Question: I would like to extract specific information from a text file using PHP and create two arrays for the information.

1. Keywords for /Perspective should be in first array: skincover, intelligence and legs
2. Column keywords should be in second array: legs, skincover, weight, intelligence, speed
Column keywords that start with / should be ignored
'''
<?php
$file = file('Creatures_rich.txt');
foreach($file as $line_num => $line)
{
if (eregi("^/Perspective", $line))
$perspective = explode(' ', trim(str_replace('/Perspective:', '', $line)));
}
echo "<xmp>".print_r($perspective, true)."</xmp>";
?>
'''
'''
Array
(
[0] => skincover
[1] => intelligence
[2] => legs
)
'''
How would I start with tackling the second array? Any ideas are welcome and any code example is highly appreciated.
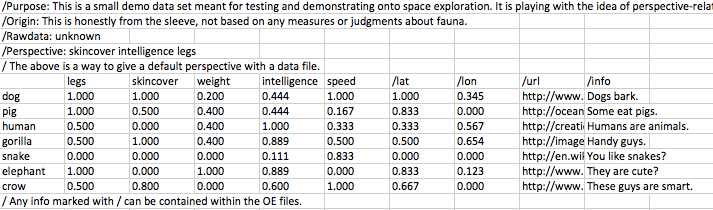
Answer: ## Solution
Assuming that there is only going to be one line labelled '/Perspective:' and the first line with ' ' at the start is the column headings line...
### Excessively commented (for clarity)
'''
$perspectives = array(); //Initialise perspectives array
$columns = array(); //Initialise column names array
$text_file = fopen('./file', 'r'); //Open file to handle
while($line = fgets($text_file)){ //Read file line by line
if(strpos($line, '/Perspective:') === 0){ //Check if '/Perspective:' is at start of string
$perspectives = explode(' ', substr($line, 14)); // Remove first 14 characters: /Perspective:
continue;
}
else if(strpos($line, " ") === 0){ //Check if first char in line is
$columns = explode(" ",
preg_replace("# /.+#", '', substr($line, 1)) //Remove commented column names and first
);
break; // Break while loop after column names row
}
}
'''
### Uncommented code
'''
$perspectives = array();
$columns = array();
$text_file = fopen('./file', 'r');
while($line = fgets($text_file)){
if(strpos($line, '/Perspective:') === 0){
$perspectives = explode(' ', substr($line, 14));
continue;
}
elseif(strpos($line, " ") === 0){
$columns = explode(" ",
preg_replace("# /.+#", '', substr($line, 1))
);
break;
}
}
'''
### Input file
'''
/Purpose: Lorem ipsum dolor sit amet, consectetur adipisicing elit. Nam, suscipit incidunt doloribus voluptatum dicta maxime accusantium animi eum vero eaque odit quae non quaerat possimus enim ad numquam consequuntur beatae.
/Origin: Lorem ipsum dolor sit amet, consectetur adipisicing elit. Minima, animi minus perspiciatis laudantium? Nostrum, aspernatur, sequi ratione assumenda fuga similique architecto deleniti sint recusandae voluptatibus numquam obcaecati ducimus eaque nisi.
/Rawdata: Unknown
/Perspective: skincover intelligence legs
/Lorem ipsum dolor sit amet, consectetur adipisicing elit. Porro, libero, accusamus laboriosam modi voluptatem facere quod unde atque perferendis laborum nisi omnis nihil cum minima quaerat. Quia, quaerat ipsa molestiae.
legs skincover weight intelligence speed /something /else
dog 1 1 1 1 1 1 1
pig 1 1 1 1 1 1 1
human 1 1 1 1 1 1 1
'''
---
## Side note
I ran - out of curiosity - your code () against my code () to see which performed better.
### Results
Time to execute:
'''
Code A: 0.000108
Code B: 0.000044
'''
is '2.<PHONE>' times faster and does the entire operation 'perspecitves' and 'column names'
With out analysing the two codes I'd suggest the main cause for the difference is the ways in which we handle the file.
### N.B.
I did run the comparison multiple times and the difference roughly ranged from '2.2x' to '2.7x'.
Also, the times are both so it's not like it's a big deal or anything...